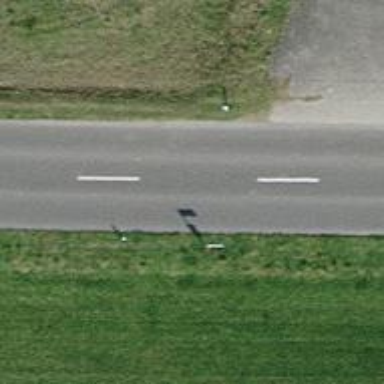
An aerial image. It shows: Bus stop with grass platform for public transport.